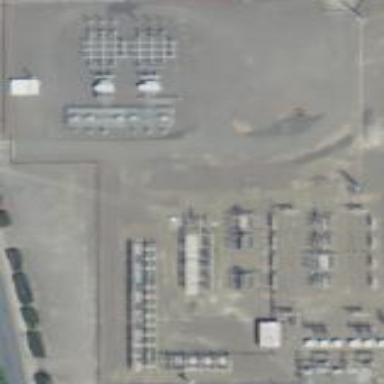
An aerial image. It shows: Distribution level power substation surrounded by fence.